Question: I am trying to build a screen like this:

I've already built the navigationItem (the "title Bar") and the table view, now I'm looking for a way to add the buttons under the table view.
The result should look similar to a tab bar, but as the buttons are used to influence the the number of displayed records in the table, I'm only dealing with one controller.
How do I achieve what I'm looking for?
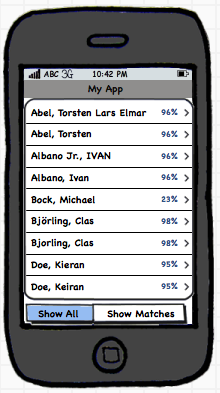
Answer: I can think of two ways off the top of my head you could accomplish something like this.
1. You could create a UISegmentedControl and place it in your tableview's tableFooterView property. The buttons would only be visible underneath the tableview and would scroll with the table.
2. You could create a UIToolbar, or ideally display the toolbar you get for free with the navigation controller, and place a UISegmentedControl there. This way the buttons would always be visible regardless of where the user has scrolled to.
Hope this gets you started.